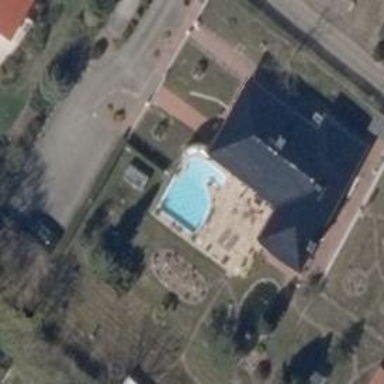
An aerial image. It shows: Swimming pool located in leisure land.